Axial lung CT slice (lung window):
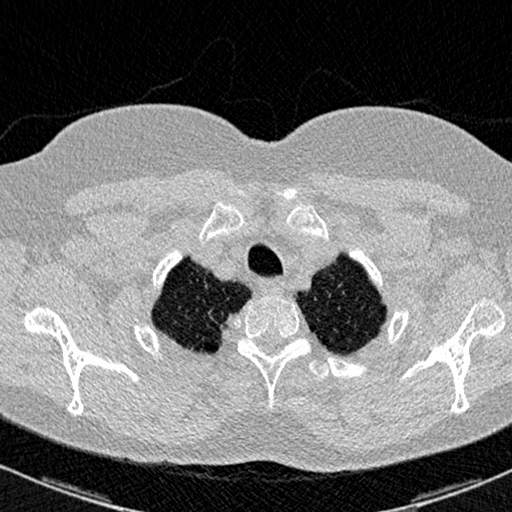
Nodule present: no